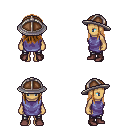
a pixel art fantasy rpg character, female body template, human, tanned skin, chain tabard jacket, metal pants, brown unkempt hairstyle, chain helm, maroon shoes, four views (front, back, left, right), 2x2 character sprite sheet, small pixel art, hard edges, no anti-aliasing